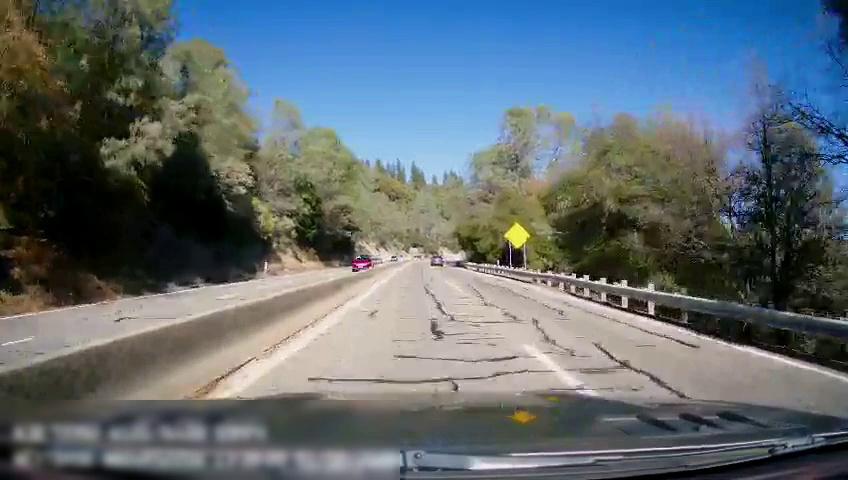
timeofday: Day
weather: Sunny
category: Drivable Space
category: Drivable Space
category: Vehicles | SUV
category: Vehicles | SUV
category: Lanes | Opposite Lane
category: Lanes | Opposite Lane
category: Lanes | Current Lane
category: Lanes | Current Lane
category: Lanes | Alternate Lane
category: Traffic | Signs